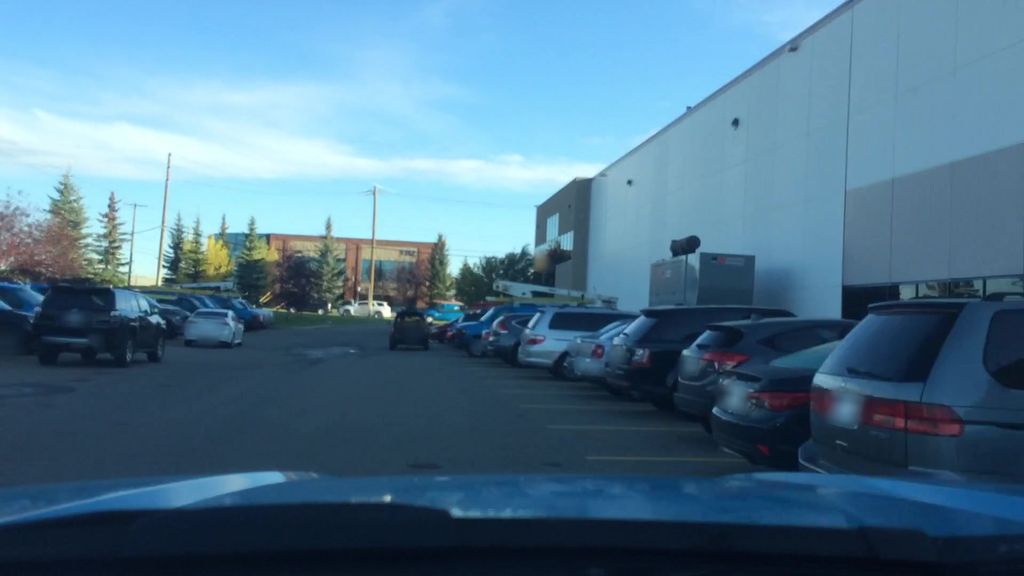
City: calgary